Question: I'm new in using Swift and need help to pass data from a TableViewCell to a ContainerView to change some text of Labels.
My current status is to passing data from a TabelViewCell to a ViewController to change the text of a Label (IBOutlet) into a second ViewController with a segue.
But I don't know how to pass data from a Cell to a ContainerView with my own ViewController.
Here is a picture of my project
Here you can find the picture of my project and problem

I just want to pass data from a TableViewCell of my "View_1" to "View_2" and change the text of the Label "Change_Text_1" in the ViewController "View_In_Container" of my ContainerView (UIView).
Perhaps you guys can help me with my problem. Thank you.
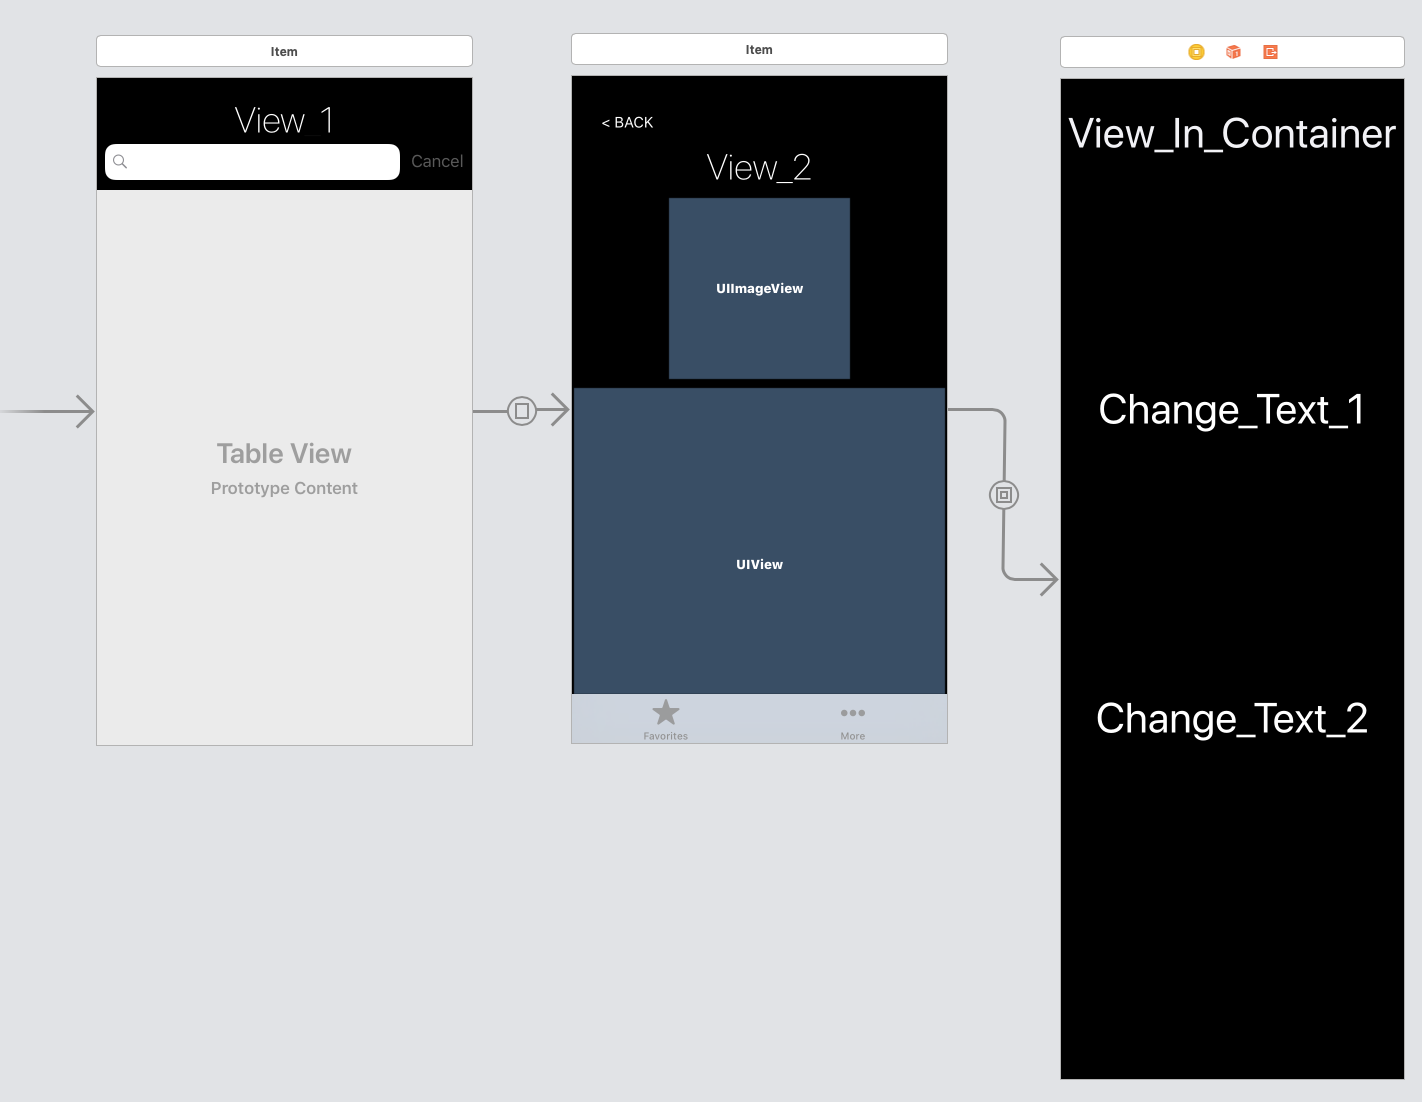
Answer: When you add a 'ContainerView' in 'View_2' a child view controller('View_in_container') and a 'segue' to the child view controller are added in the storyboard. Add an 'identifier' to the 'segue' and pass data from 'View_2' 'prepareForSegue' method. The segue from 'View_2' to 'View_in_container' is performed when View_2 is loaded
'''
class View1: UIViewController {
override func prepare(for segue: UIStoryboardSegue, sender: Any?) {
if segue.identifier == "toView2", let view2 = segue.destination as? View2 {
view2.name = "name"//Pass data from tableview data source array
}
}
}
class View2: UIViewController {
var name:String?
override func prepare(for segue: UIStoryboardSegue, sender: Any?) {
if segue.identifier == "toChildVC", let viewInContainer = segue.destination as? ViewInContainer {
viewInContainer.name = self.name
}
}
}
class ViewInContainer: UIViewController {
var name:String?
override func viewDidLoad() {
super.viewDidLoad()
label1.text = name
}
}
'''
Select the segue from 'View_2' to 'View_in_container' and add an identifier 'toChildVC'
<URL>
<URL>